Interaction volume radius: 5 \u00c5
Interaction volume height: 10 \u00c5
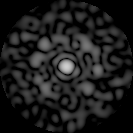
Disorder parameter: 0.8603